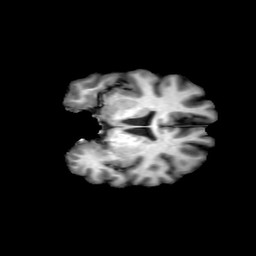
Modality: T1w
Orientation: coronal
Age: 29
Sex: female
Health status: ill